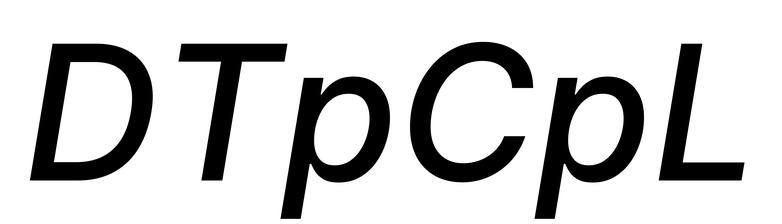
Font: Inter-Italic_Medium_Italic